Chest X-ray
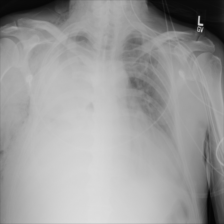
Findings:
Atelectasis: negative
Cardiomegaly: negative
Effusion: negative
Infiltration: negative
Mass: negative
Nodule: negative
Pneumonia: negative
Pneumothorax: negative
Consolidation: negative
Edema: negative
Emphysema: negative
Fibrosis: negative
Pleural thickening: negative
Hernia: negative